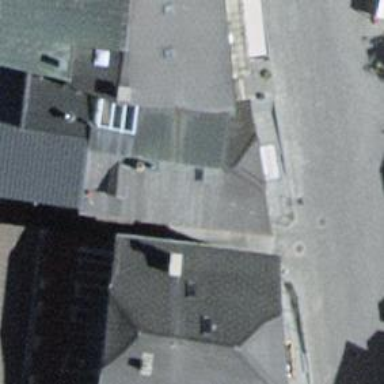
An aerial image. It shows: Restaurant.